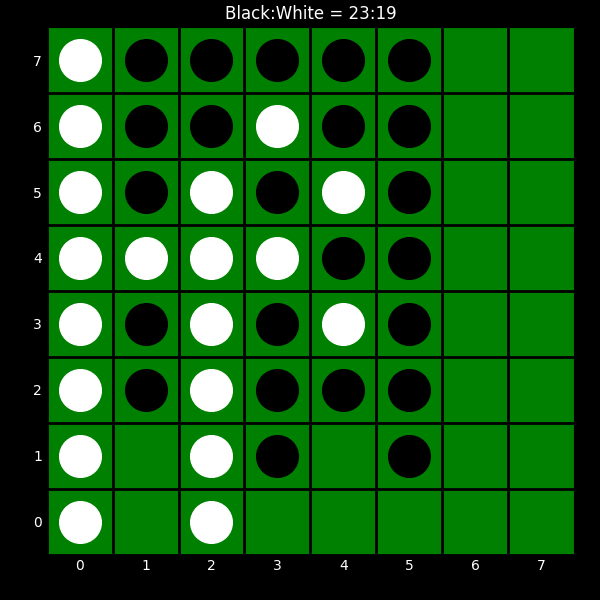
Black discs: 23
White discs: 19